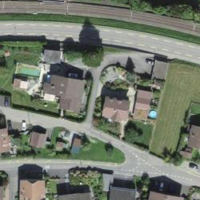
EUNIS habitat code: 54
Species observed at this site:
Fulica atra
Pica pica
Podiceps cristatus
Phalacrocorax carbo